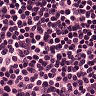
Metastatic tissue present: no